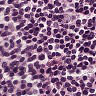
Metastatic tissue present: no